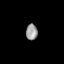
Tissue: lung
Cell type: Epithelial cells
Senescence score: 0.2421
Nuclear area (px): 179
Mean DAPI intensity: 156.095